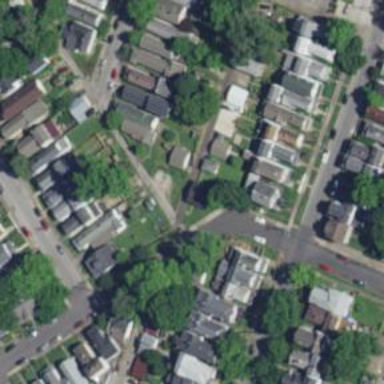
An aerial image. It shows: Alley classified as service road.